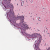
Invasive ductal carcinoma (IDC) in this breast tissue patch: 0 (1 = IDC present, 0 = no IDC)